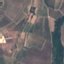
Land use / land cover class: PermanentCrop